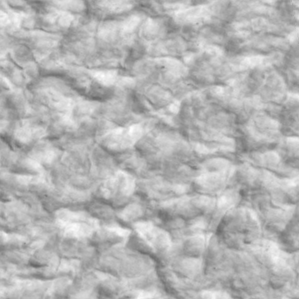
Label: non_frost